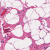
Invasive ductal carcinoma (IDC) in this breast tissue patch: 0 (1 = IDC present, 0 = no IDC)